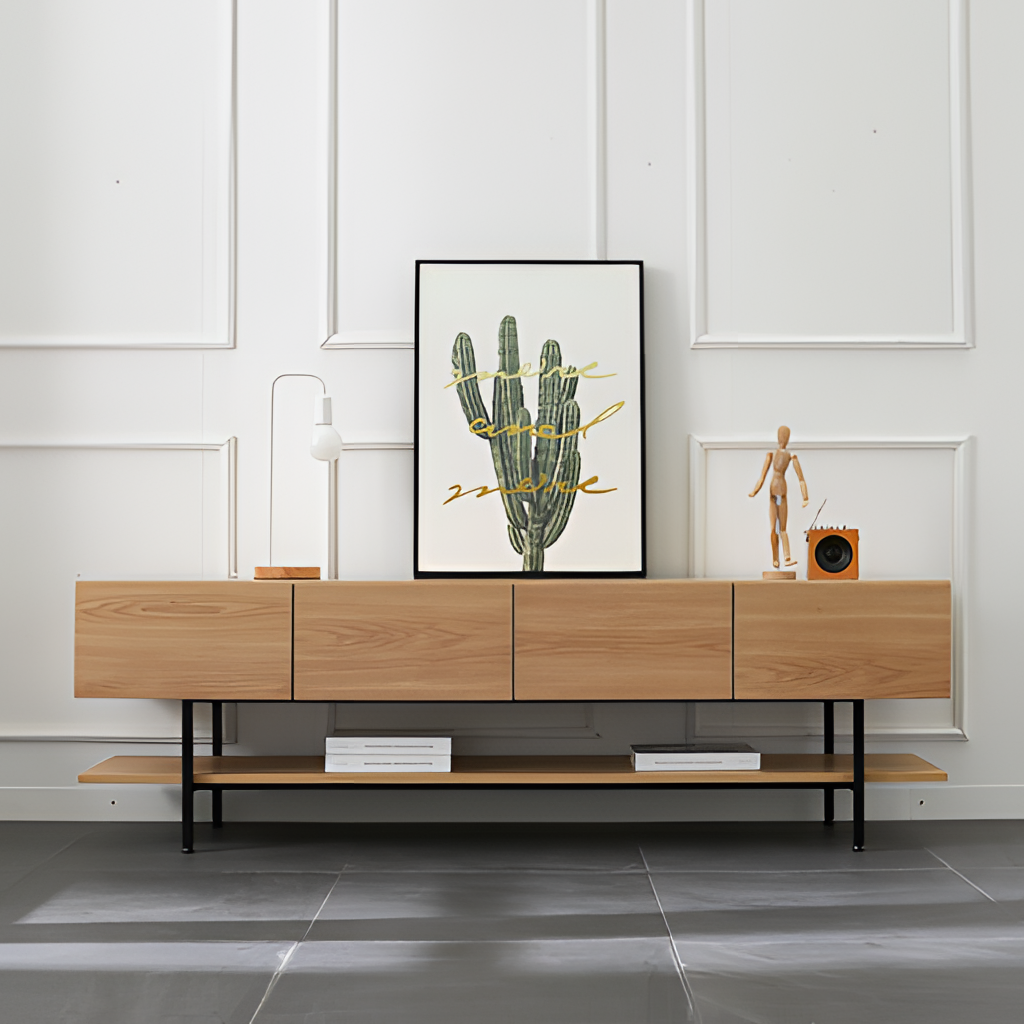
wood wood sideboard, living room, panel wallpaper, with solid pattern, minimalist, tile flooring, with large square pattern